Question: I have 2 divs inside of another div. The two inner divs are displaying text, which is generated by my application. The length of the text varies. Is there any way to force one inner div, let's say the first one, to fill the space leftover by the second inner div?
If that sounds cryptic, take the below example... the width of the score box varies in width depending on what is displayed.. 0% being short, 100% being long...
How do I ensure the button on the left fills the leftover space to make things fit tightly into the blue box.

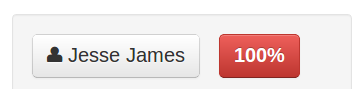
Answer: The easiest way I know of to do this with variable widths is to use faux tables:
'''
<div id="stuff">
<div id="name">Jesse James</div>
<div id="percent">100%</div>
</div>
#stuff { display: table; width: 200px; }
#stuff #name { display: table-cell; width: 100%; background: gray; }
#stuff #percent { display: table-cell; background: red; }
'''
<URL>